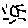
Label: sun